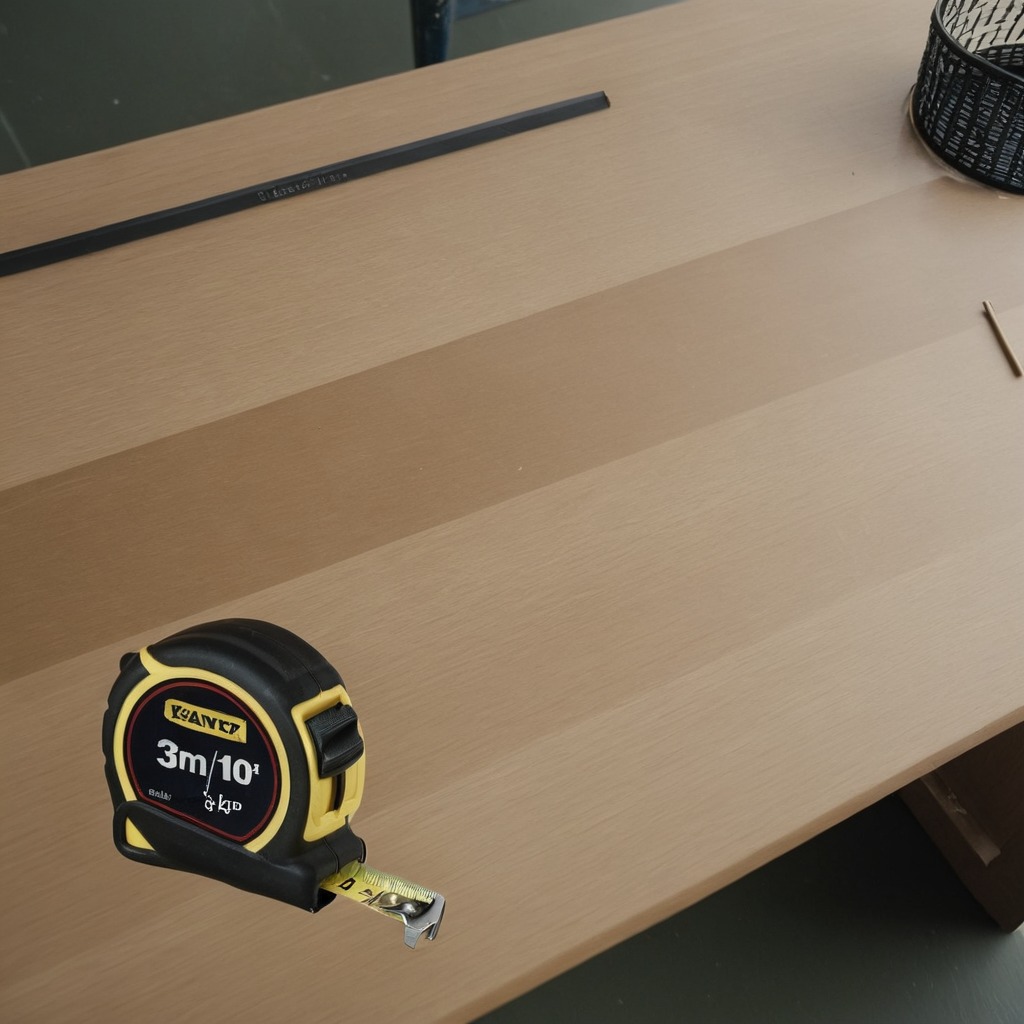
A measuring tape lies on the workbench inside a coastal fishing gear workshop.